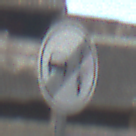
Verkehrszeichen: EndeVerbotUeberholenEinspurigeFahrzeuge
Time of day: MorningAfternoon
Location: Outdoor (Suburban)
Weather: PartlyCloudy
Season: NotSpecified
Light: Natural